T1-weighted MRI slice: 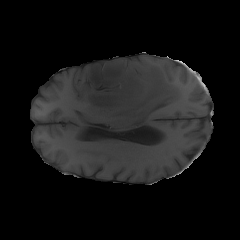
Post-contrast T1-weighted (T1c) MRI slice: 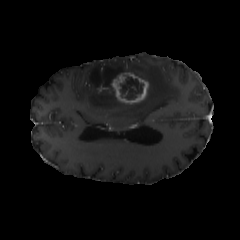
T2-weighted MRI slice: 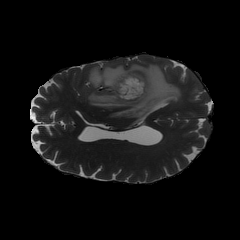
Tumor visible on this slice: yes